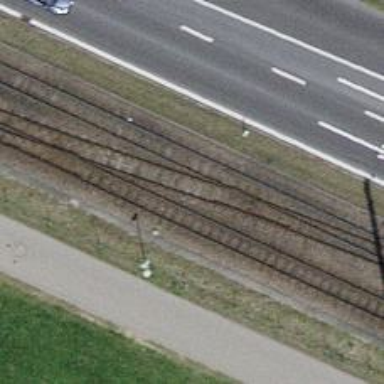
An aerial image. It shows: Narrow-gauge railway siding with electrified contact line.